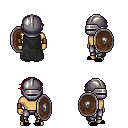
a pixel art fantasy rpg character, male body template, human, tanned skin, black cape, metal pants, red short bangs hairstyle, metal helm, leather bracers, black slippers, shield, four views (front, back, left, right), 2x2 character sprite sheet, small pixel art, hard edges, no anti-aliasing